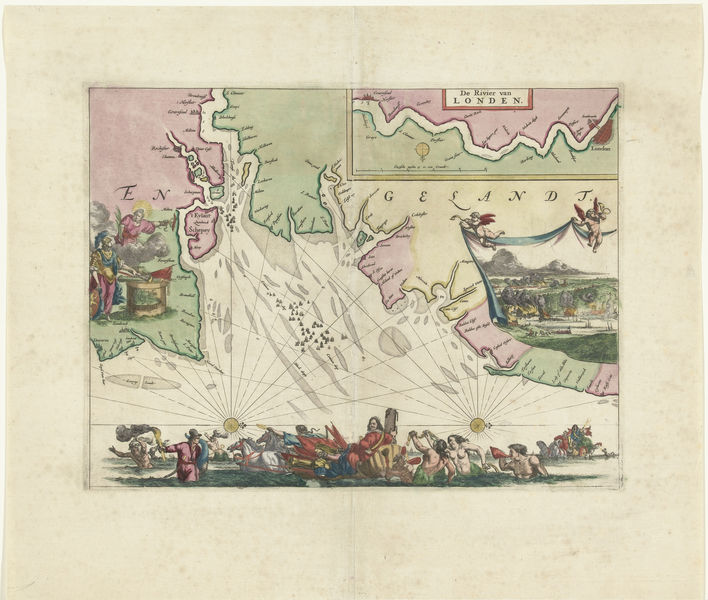
Titel: Kaart van monding van de Theems met de tocht naar Chatham
Künstler: Romeyn de Hooghe
Standort: Amsterdam
Institution: Rijksmuseum
Schlagwörter: gravure, fleuve, riviere, carte, dessin, aile, ange, anges, mer, bataille, hommes, bateau, côte, ocean, navigation, r, indiens, côtes, îles, naviguer, colons, espagnols, gelant, gelandt, engeland, v, groenland